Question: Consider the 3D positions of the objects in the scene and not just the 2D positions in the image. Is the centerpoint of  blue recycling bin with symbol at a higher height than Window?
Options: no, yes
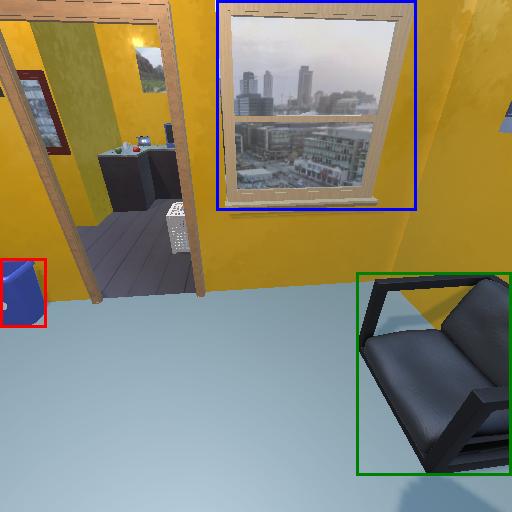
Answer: no